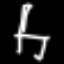
Label: chair